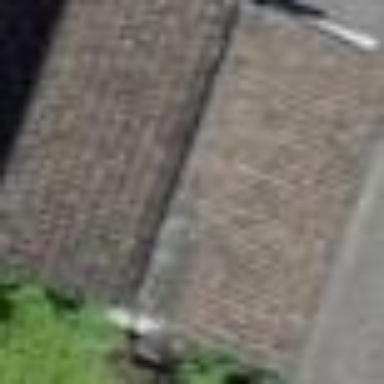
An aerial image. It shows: Garage building.